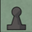
Piece: bP